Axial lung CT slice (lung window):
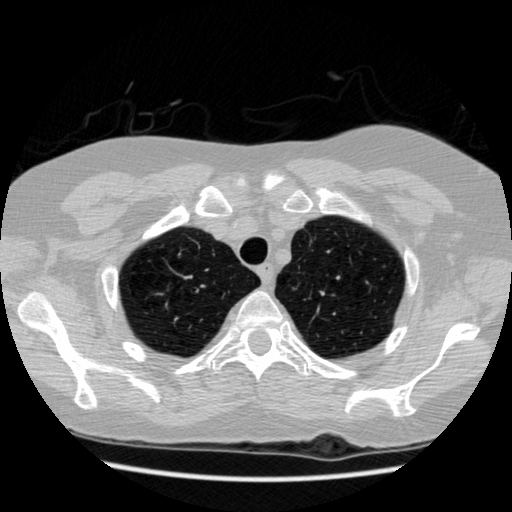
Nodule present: no